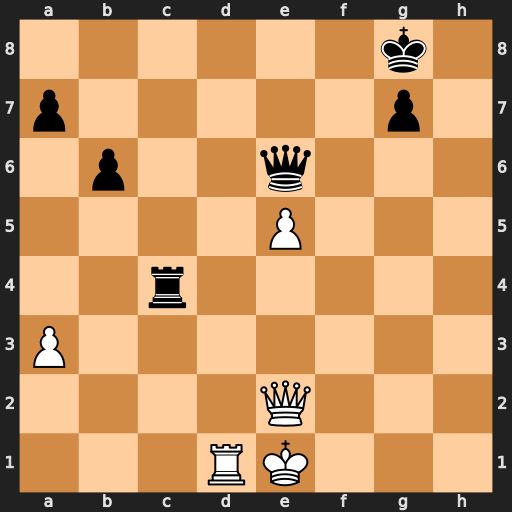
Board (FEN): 6k1/p5p1/1p2q3/4P3/2r5/P7/4Q3/3RK3
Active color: w
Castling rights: -
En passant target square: -
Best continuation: Rd8+ Kh7 Qh5+ Qh6 Qf5+